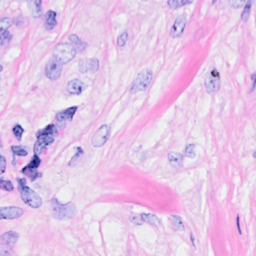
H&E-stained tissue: Breast